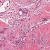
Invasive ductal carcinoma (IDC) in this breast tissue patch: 1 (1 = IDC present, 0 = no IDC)